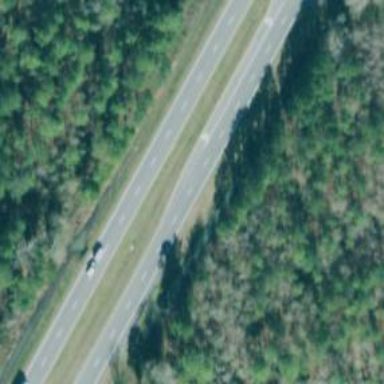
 designated as trunk highway. It is dual carriageway."